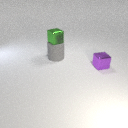
small purple metal cube to the right of large gray rubber cylinder